You are looking at the wavelet scalogram of a bearing's acceleration signal. What is the most likely bearing condition (normal, inner_race, outer_race, ball)?
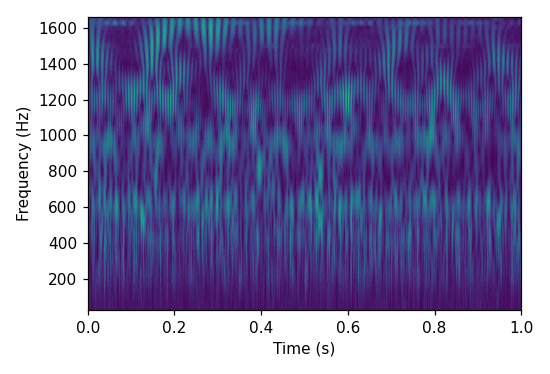
Answer: outer_race